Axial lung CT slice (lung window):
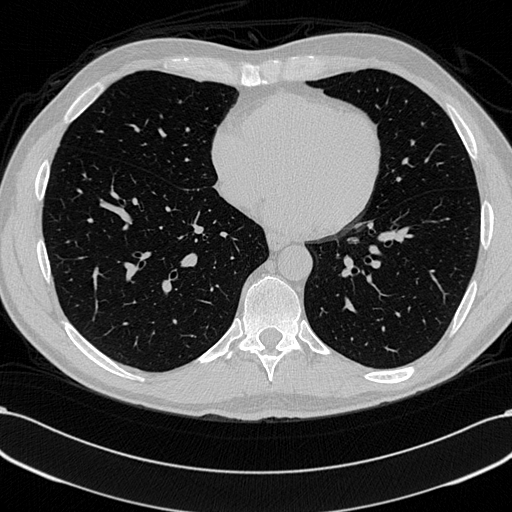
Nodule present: no